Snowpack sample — Snodgrass Mountain, Crested Butte, Colorado (2/4/25, 12:06 PM MST)
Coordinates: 38.923, -106.968
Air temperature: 35 °F
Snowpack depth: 80 cm
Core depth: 60 cm
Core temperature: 32 °F
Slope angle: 14°, slope face: 78°
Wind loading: low
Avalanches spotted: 0
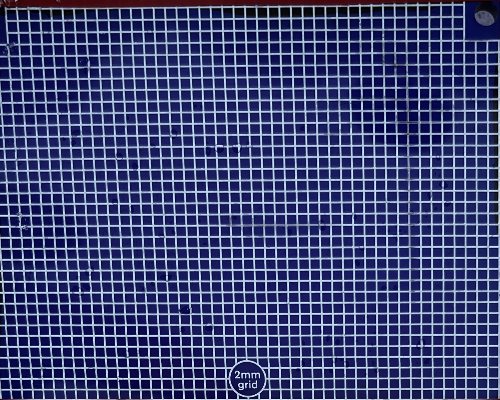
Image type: profile
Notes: No avalanches nearby, unusually warm weather for the last month reported by residents, Collected 25 yards from treeline